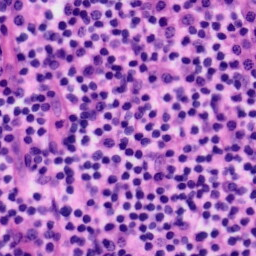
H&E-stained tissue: Tonsil